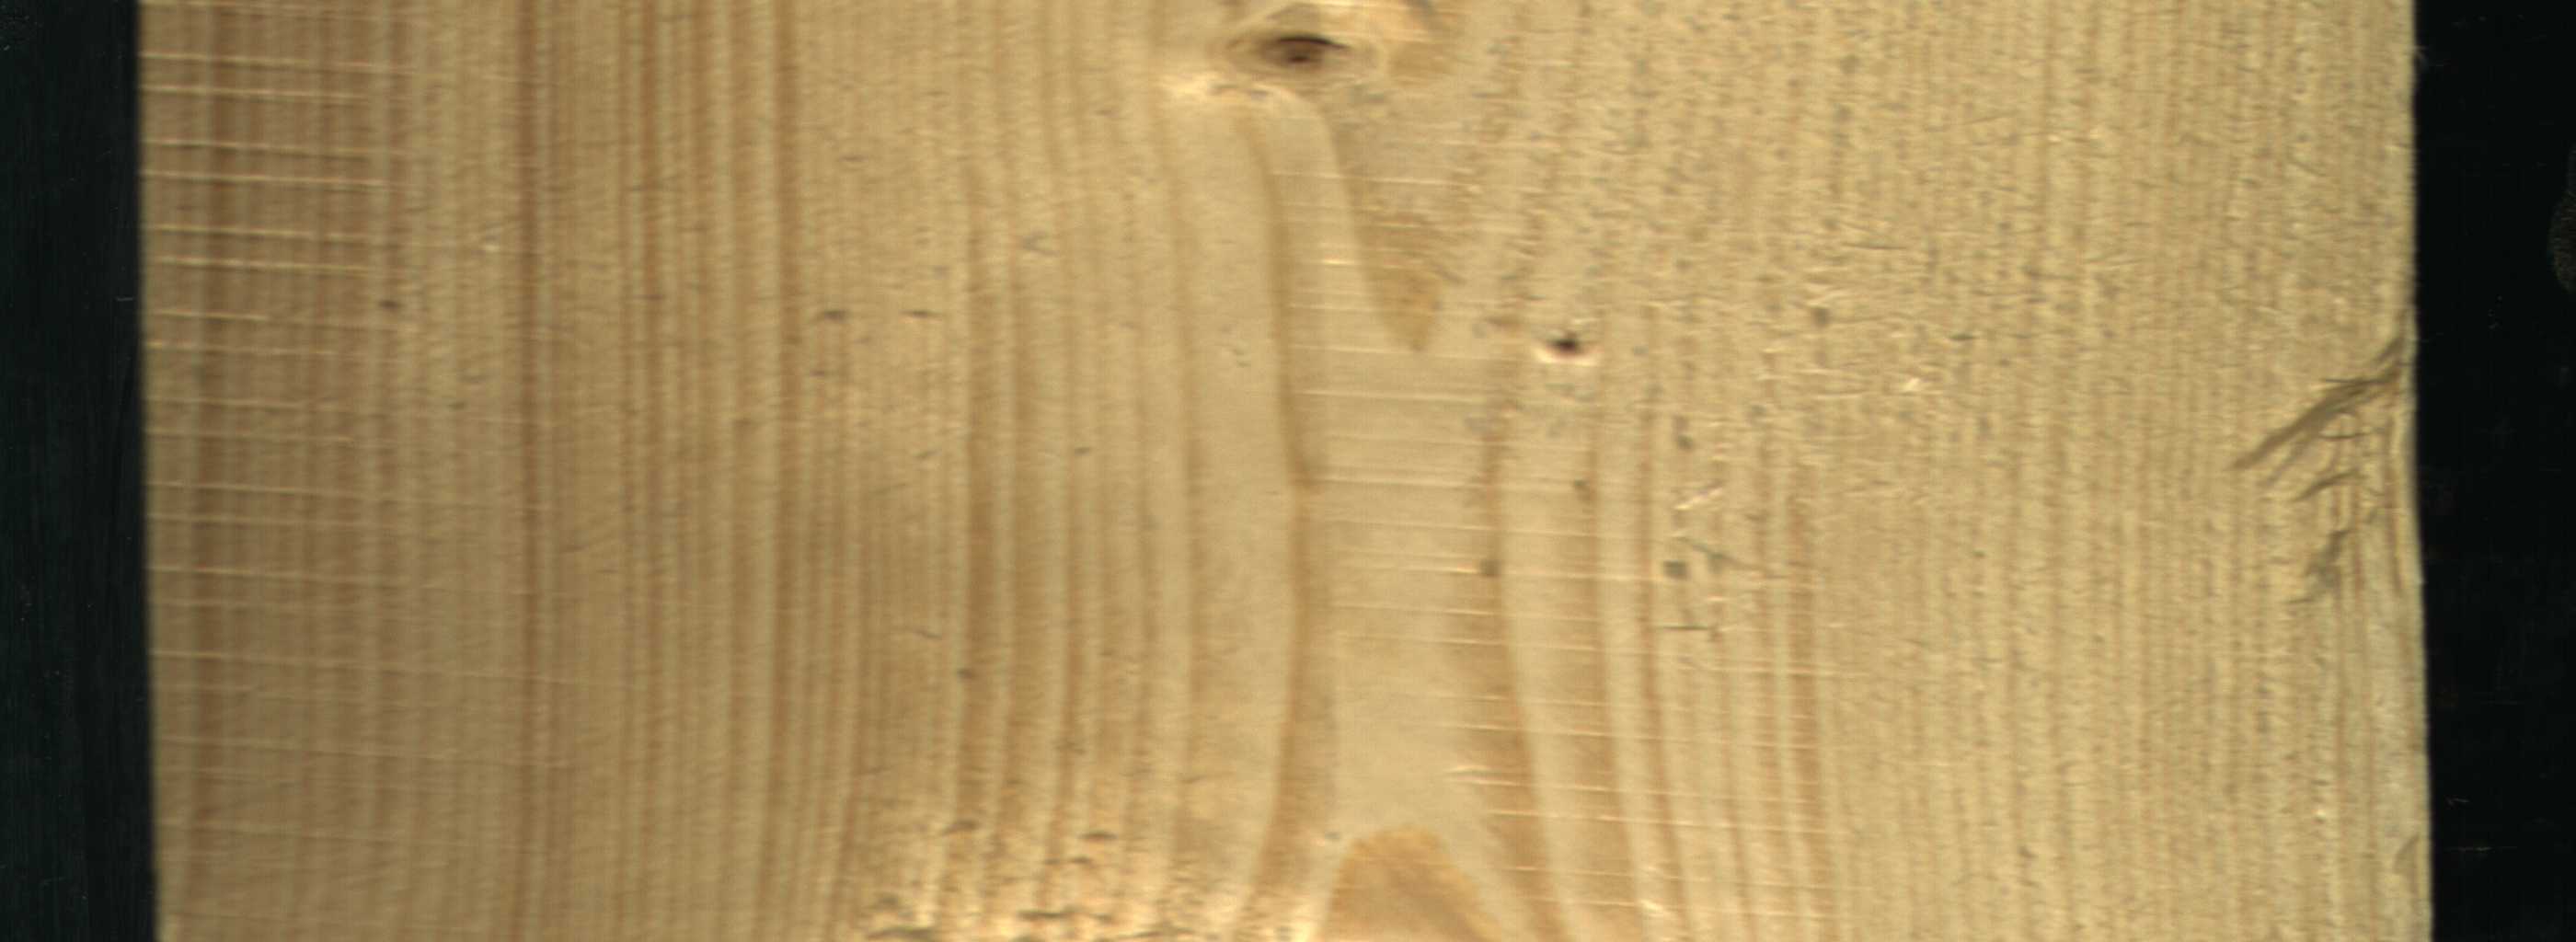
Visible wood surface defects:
Live_Knot
Live_Knot